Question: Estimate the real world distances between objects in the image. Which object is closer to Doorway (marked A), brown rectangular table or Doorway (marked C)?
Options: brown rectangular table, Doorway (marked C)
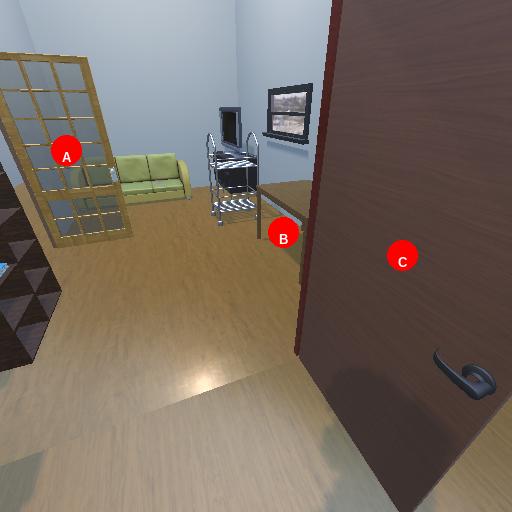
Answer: brown rectangular table